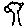
Label: tree